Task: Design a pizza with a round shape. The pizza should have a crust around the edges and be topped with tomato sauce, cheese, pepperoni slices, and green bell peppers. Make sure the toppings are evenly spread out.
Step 225:
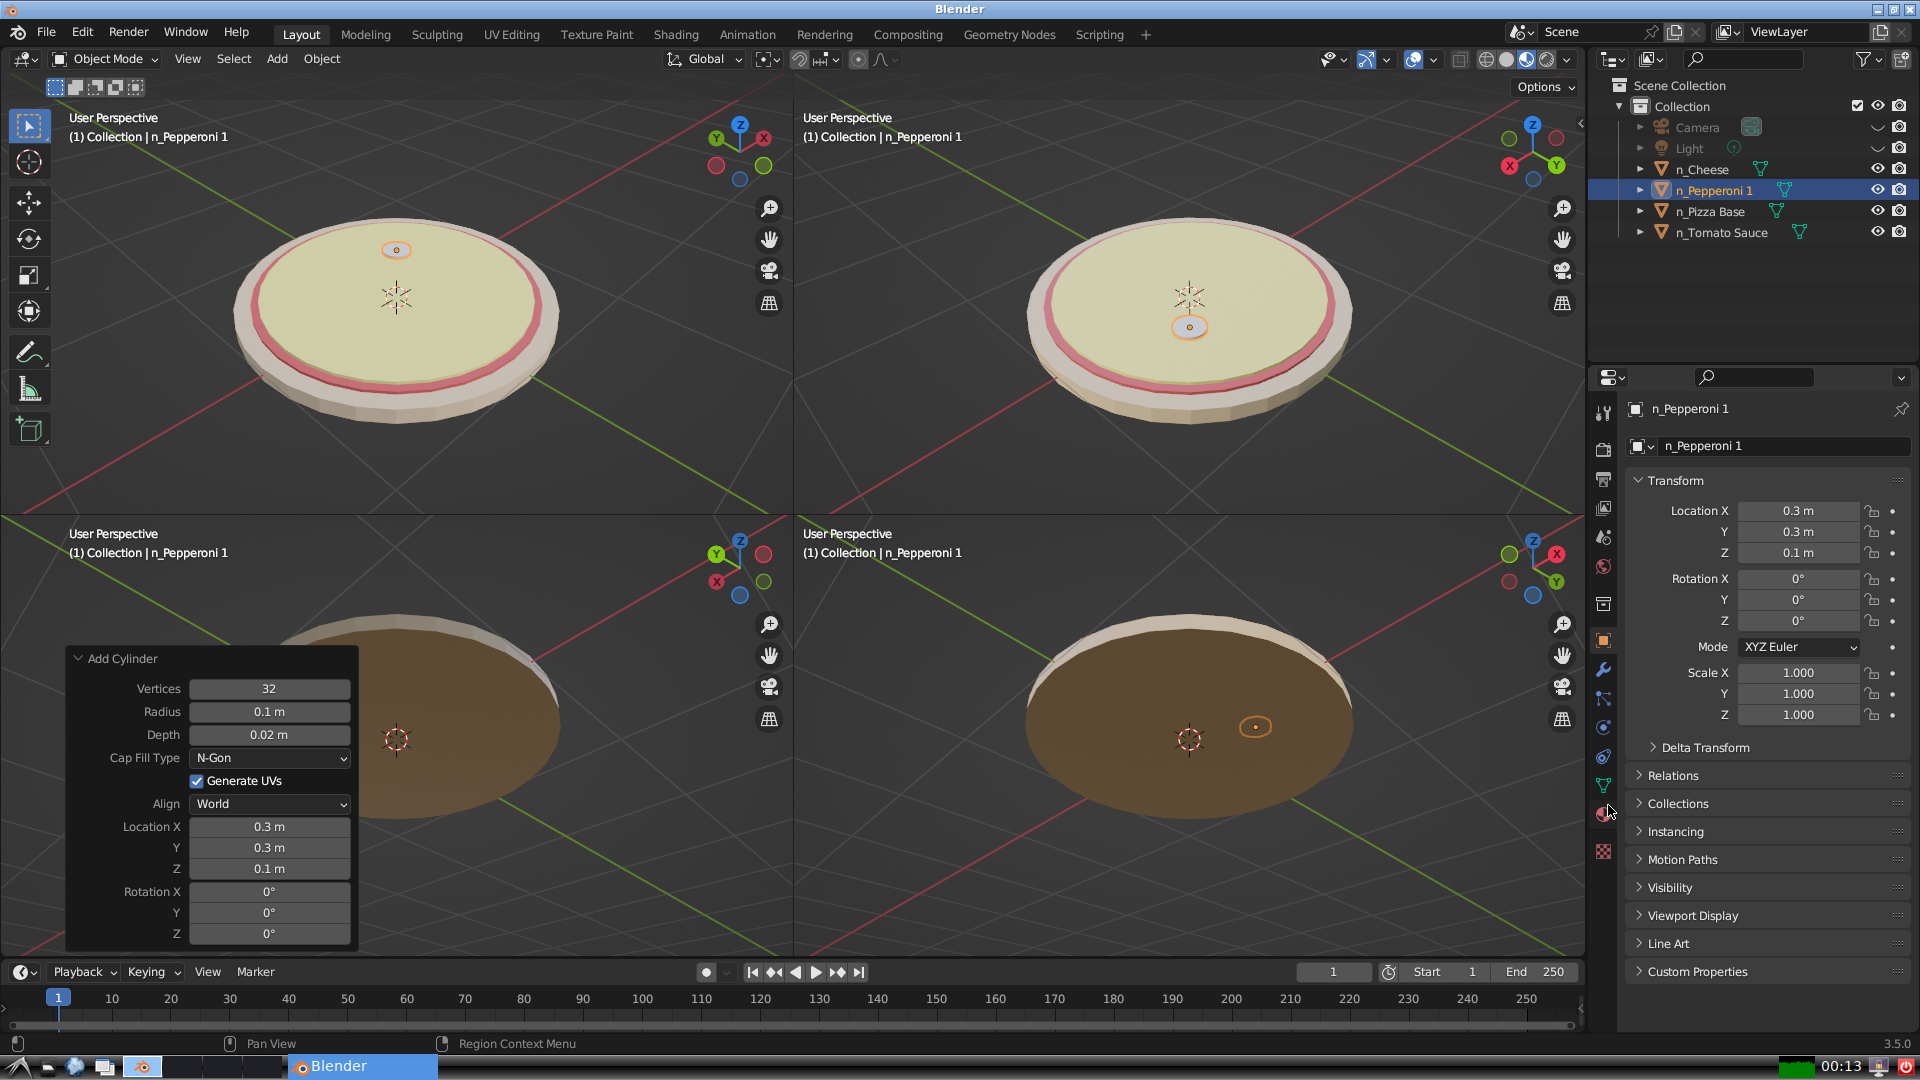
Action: click: no